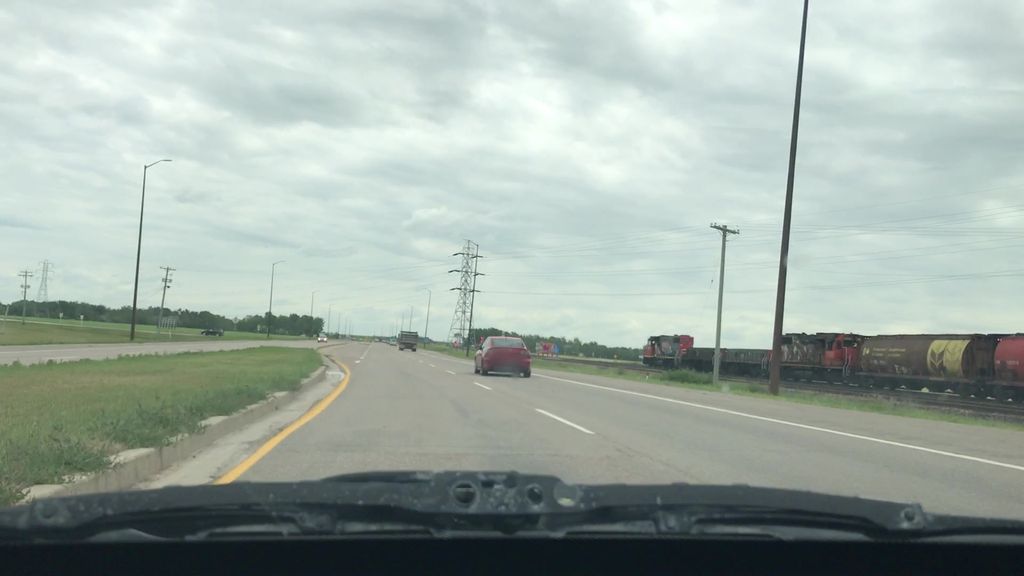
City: winnipeg